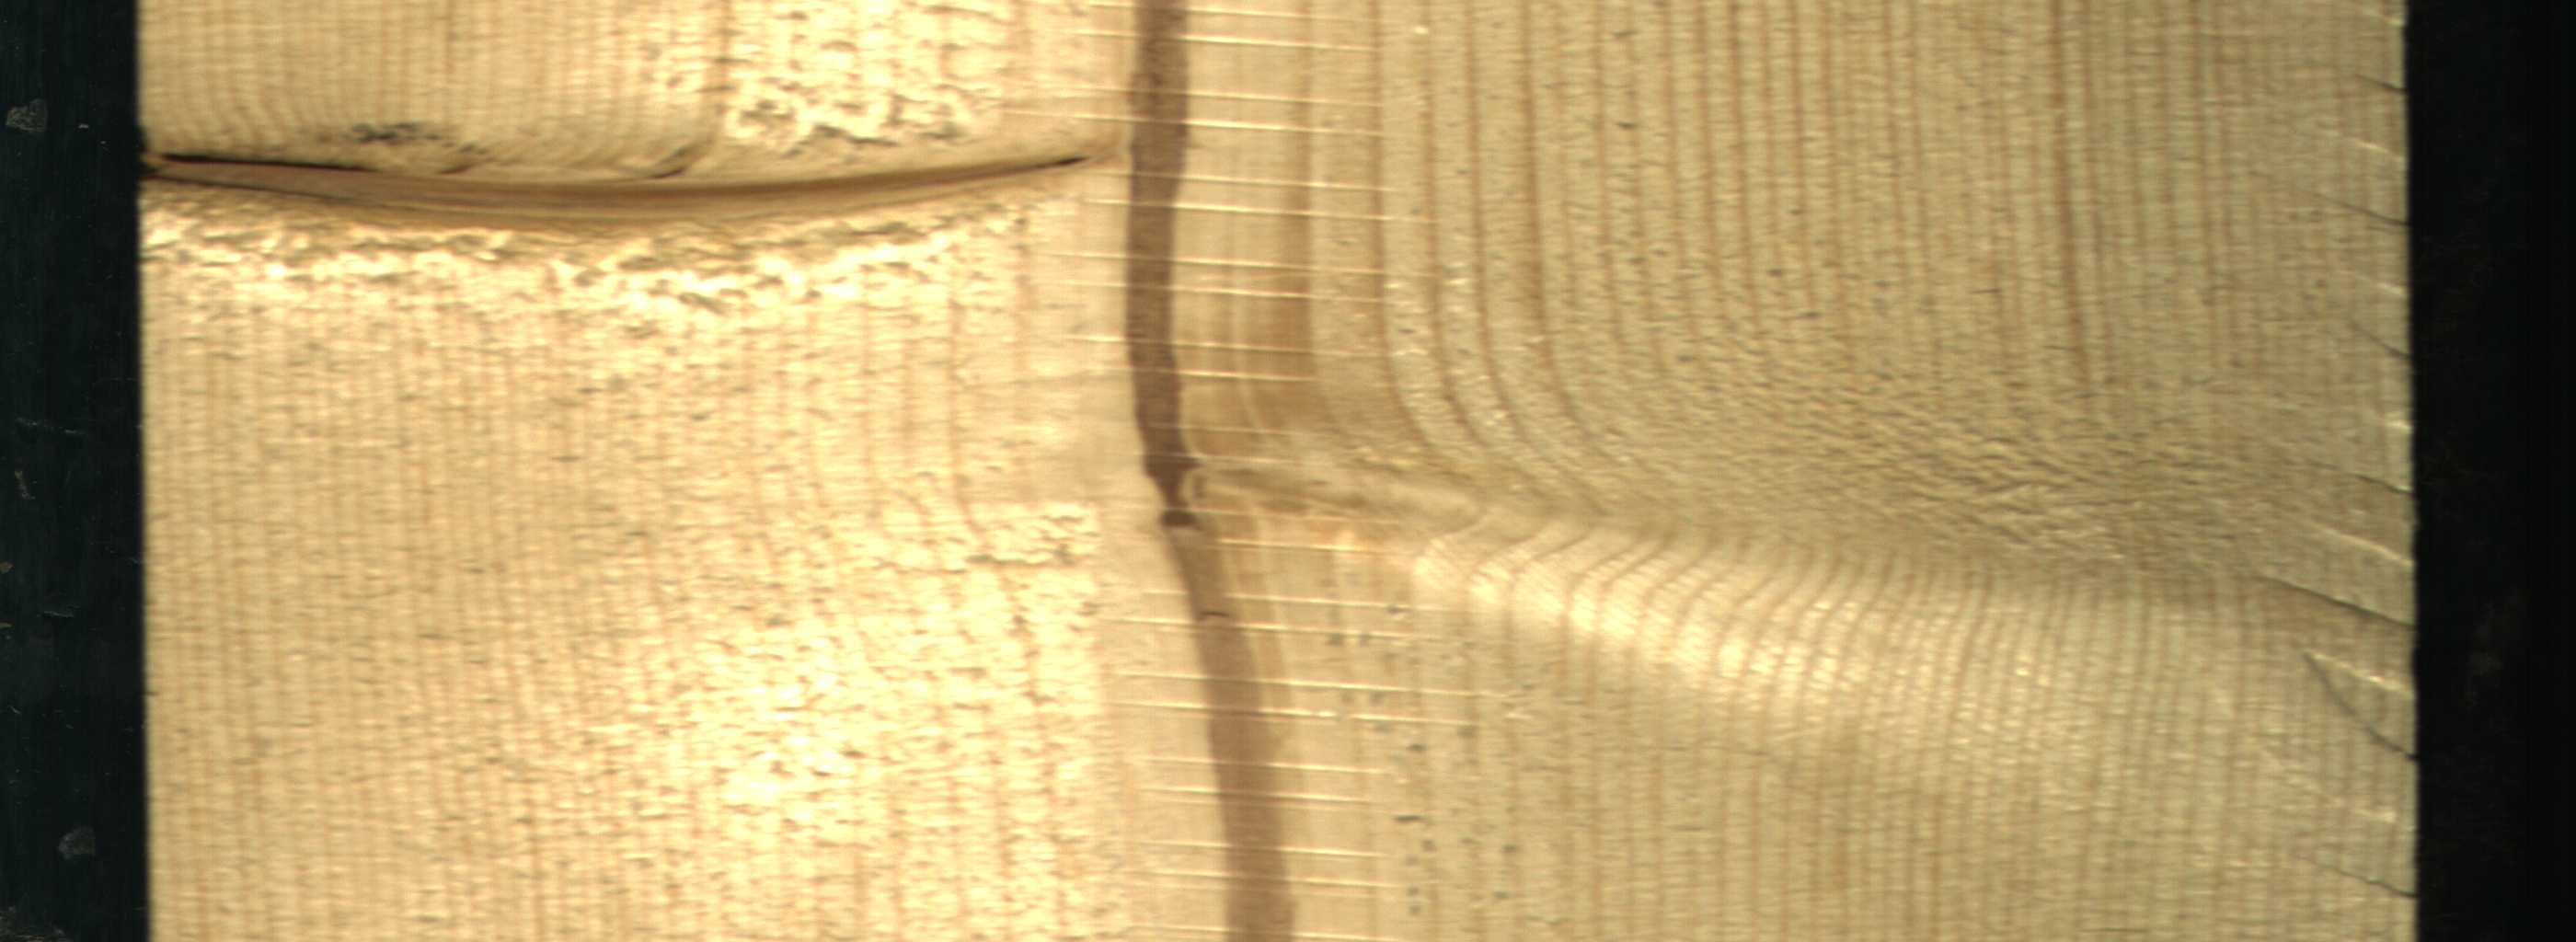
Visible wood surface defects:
Marrow
Live_Knot